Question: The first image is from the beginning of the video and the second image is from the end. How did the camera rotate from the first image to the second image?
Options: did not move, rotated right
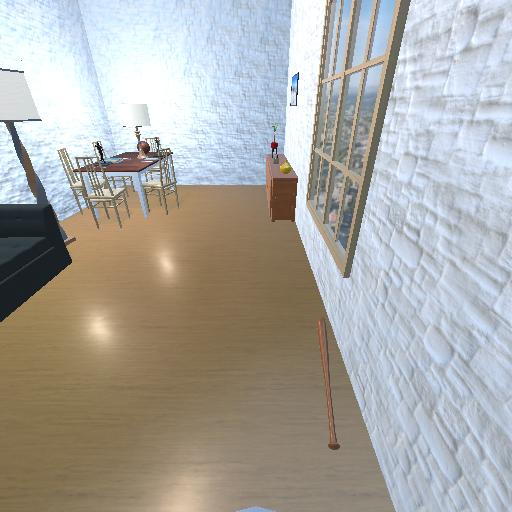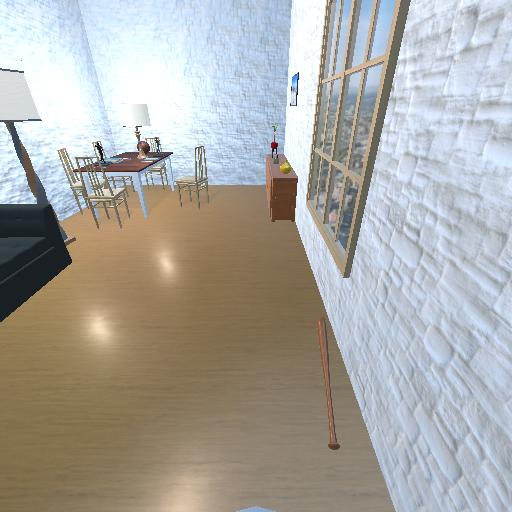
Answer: did not move